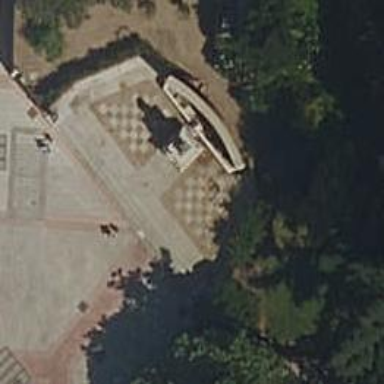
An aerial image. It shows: Memorial statue with historic significance.